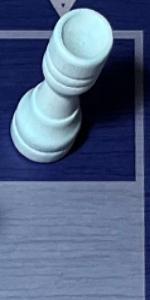
Label: Empty